Question: Please look at the image showing very small PHP code blocks:

I downloaded this CHM file from:
<URL>
But I have a problem with the font size of sample code. My system is Windows 7/64bit.
How do I increase the font size?
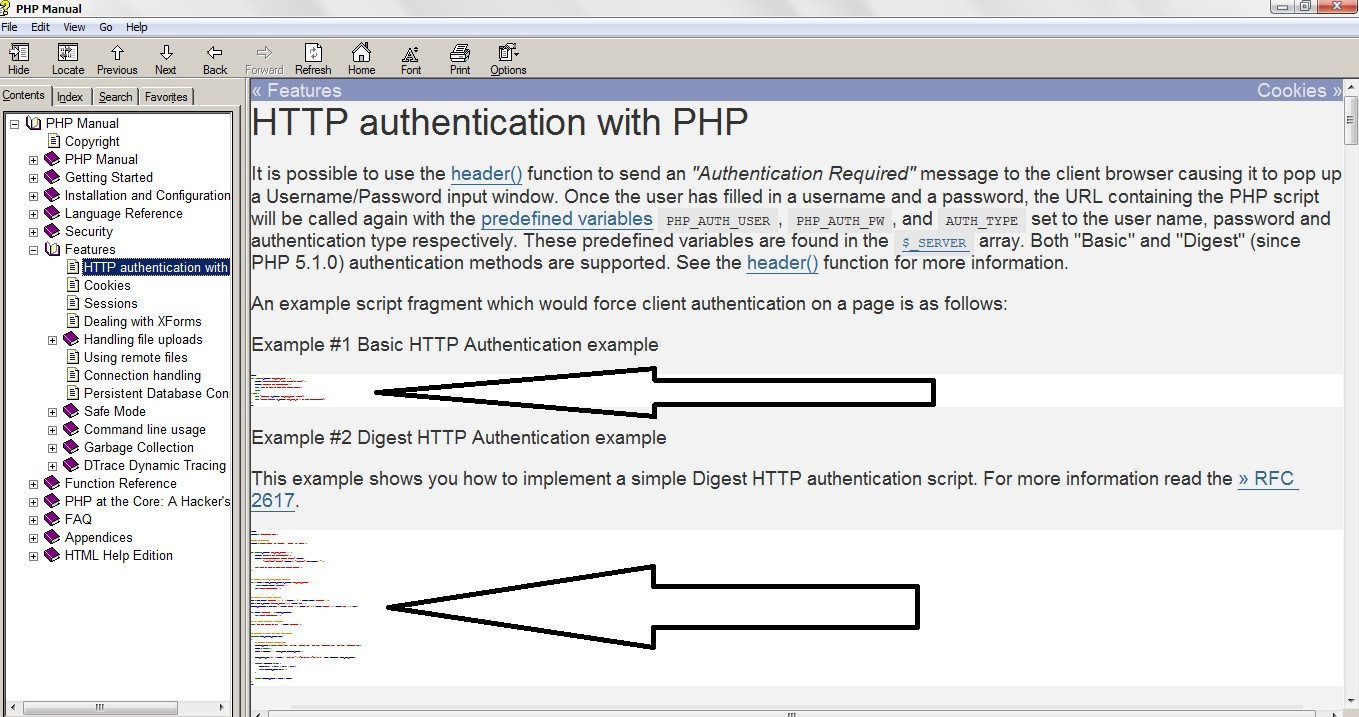
Answer: Follow the following steps:
open PHP Manual CHM file than go to "Options->Internet Options->Click on General Tab->Click on Accessibility button->check the option for 'Ignore font sizes specified on webpages'->Than press OK button."
Follow the screenshot:
<URL>
<URL>
<URL>
Now you can see your php manual examples in normal size like below:
<URL>